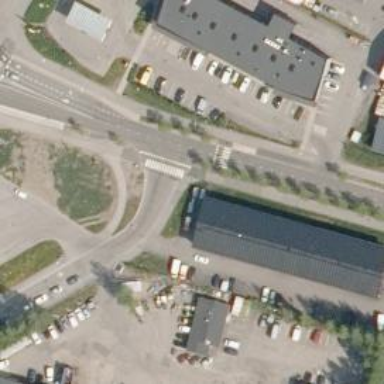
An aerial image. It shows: Road with "give way" sign.